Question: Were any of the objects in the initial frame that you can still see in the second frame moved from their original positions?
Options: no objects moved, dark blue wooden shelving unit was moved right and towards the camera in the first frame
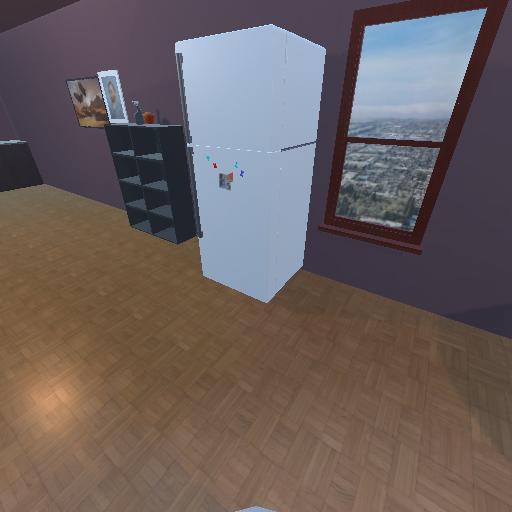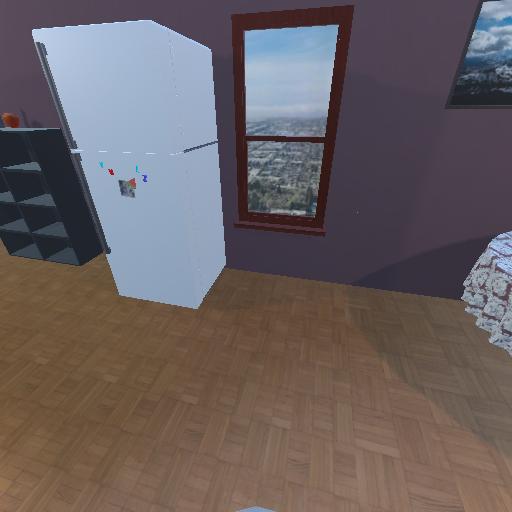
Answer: no objects moved